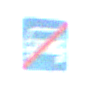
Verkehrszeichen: EndeKraftfahrstrasse
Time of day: SunriseSunset
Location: Outdoor (Nature)
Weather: PartlyCloudy
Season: NotSpecified
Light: Natural